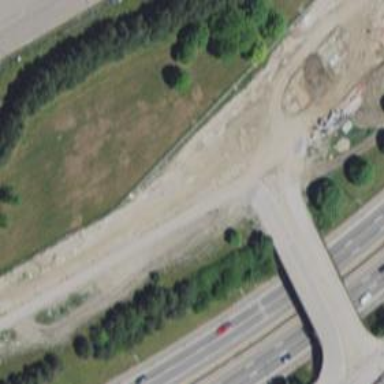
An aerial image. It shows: Secondary link road.